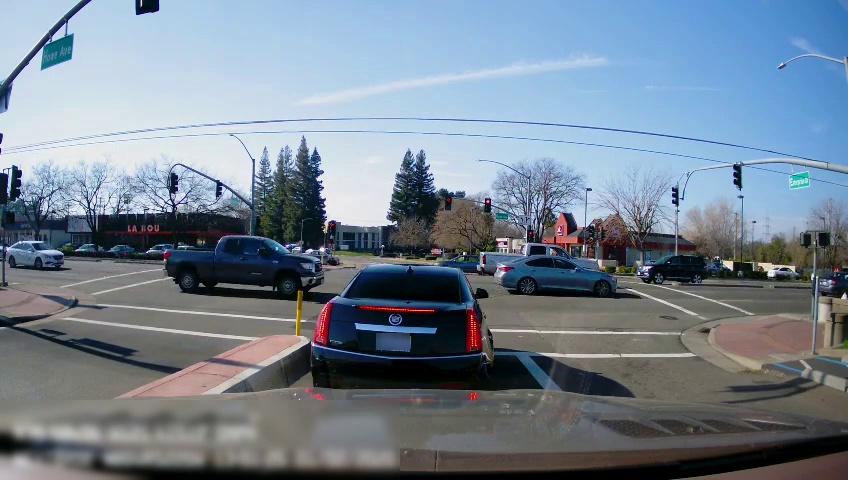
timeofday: Day
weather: Sunny
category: Drivable Space
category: Vehicles | SUV
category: Vehicles | Car
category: Vehicles | Car
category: Vehicles | Truck
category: Vehicles | Car
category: Vehicles | Car
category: Vehicles | Truck
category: Vehicles | Car
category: Vehicles | Car
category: Vehicles | Car
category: Vehicles | Car
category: Vehicles | Car
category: Vehicles | Car
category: Lanes | Opposite Lane
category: Lanes | Current Lane
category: Traffic | Lights
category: Traffic | Signs
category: Traffic | Lights
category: Traffic | Lights
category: Traffic | Lights
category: Traffic | Lights
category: Traffic | Lights
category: Traffic | Lights
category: Traffic | Lights
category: Traffic | Lights
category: Traffic | Signs
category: Traffic | Lights
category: Traffic | Lights
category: Traffic | Lights
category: Traffic | Lights
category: Traffic | Lights
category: Traffic | Signs
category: Traffic | Lights
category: Traffic | Lights
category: Traffic | Lights